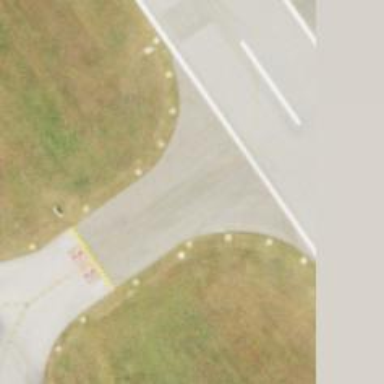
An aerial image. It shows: Asphalt taxiway in the airport.